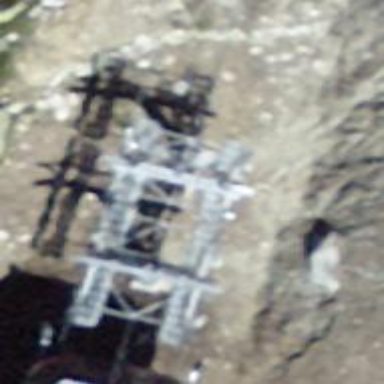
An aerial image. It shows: Pylon for aerialway.